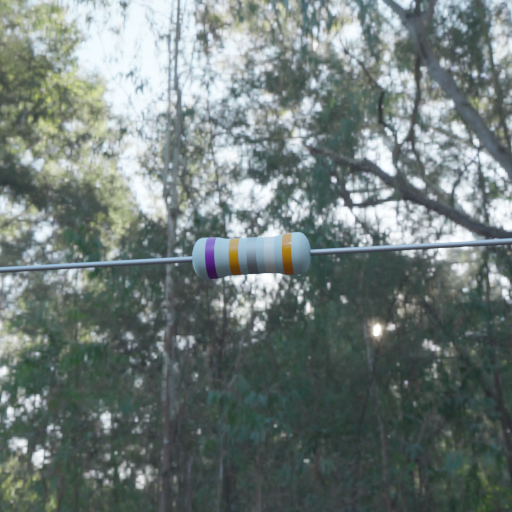
Resistor colour bands (in order): violet, orange, silver, white, orange